Field crop: maize
Growth stage: 2
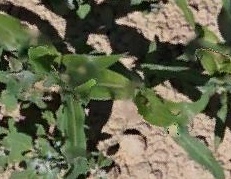
Species: maize